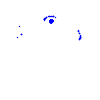
Particle: electron